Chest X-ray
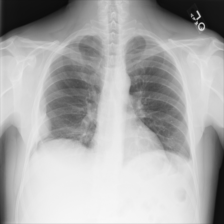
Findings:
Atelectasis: negative
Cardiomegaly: negative
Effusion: negative
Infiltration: negative
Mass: positive
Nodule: negative
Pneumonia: negative
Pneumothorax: negative
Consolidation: negative
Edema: negative
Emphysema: negative
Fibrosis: negative
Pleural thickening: negative
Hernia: negative